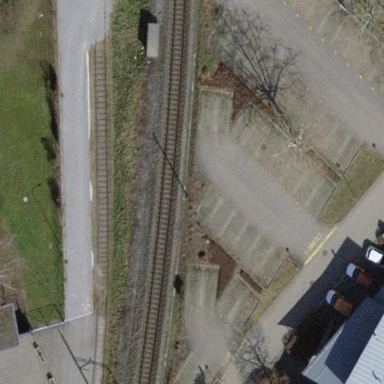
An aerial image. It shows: Parking area with surface.